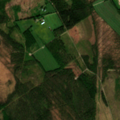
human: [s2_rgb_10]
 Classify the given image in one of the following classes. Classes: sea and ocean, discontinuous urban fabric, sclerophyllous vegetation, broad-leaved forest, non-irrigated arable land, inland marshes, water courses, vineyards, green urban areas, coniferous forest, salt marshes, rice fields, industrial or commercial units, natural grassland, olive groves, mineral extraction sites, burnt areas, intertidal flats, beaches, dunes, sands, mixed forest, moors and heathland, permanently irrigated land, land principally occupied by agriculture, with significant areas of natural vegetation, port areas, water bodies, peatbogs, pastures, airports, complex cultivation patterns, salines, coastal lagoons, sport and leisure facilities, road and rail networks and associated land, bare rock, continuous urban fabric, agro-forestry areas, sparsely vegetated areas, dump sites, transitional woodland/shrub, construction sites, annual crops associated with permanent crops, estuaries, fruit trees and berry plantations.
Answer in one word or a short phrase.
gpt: land principally occupied by agriculture, with significant areas of natural vegetation, coniferous forest, mixed forest, transitional woodland/shrub, peatbogs